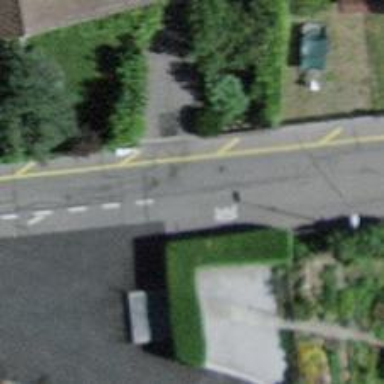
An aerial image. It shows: Residential road with asphalt surface and sidewalk on the left lane.